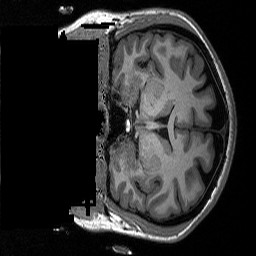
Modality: T1w
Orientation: coronal
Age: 33
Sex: female
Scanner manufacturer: siemens
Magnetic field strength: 3 T
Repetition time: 2.3 s
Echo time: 0.00298 s